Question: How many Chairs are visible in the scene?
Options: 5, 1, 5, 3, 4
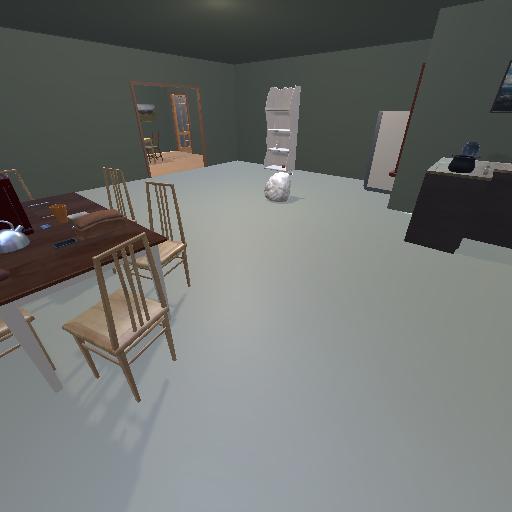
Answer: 5